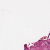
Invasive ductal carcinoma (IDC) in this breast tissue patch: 0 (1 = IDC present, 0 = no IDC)